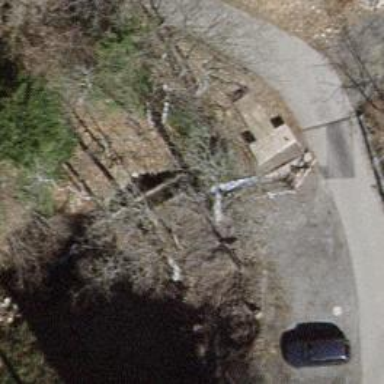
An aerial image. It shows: Culvert tunnel.